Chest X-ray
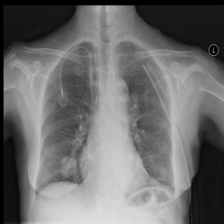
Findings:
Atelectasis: negative
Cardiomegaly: negative
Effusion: positive
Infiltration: negative
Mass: positive
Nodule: negative
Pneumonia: negative
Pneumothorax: negative
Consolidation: negative
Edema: negative
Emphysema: negative
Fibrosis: negative
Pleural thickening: negative
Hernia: negative